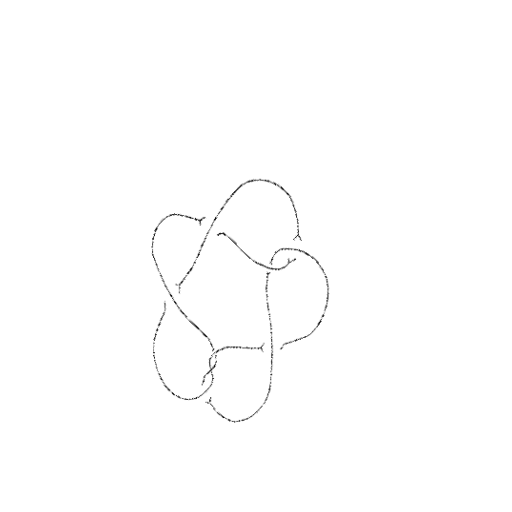
Crossing number: 8